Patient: sex F, age 32
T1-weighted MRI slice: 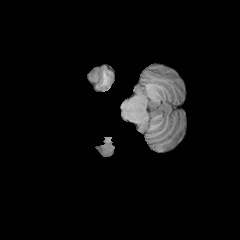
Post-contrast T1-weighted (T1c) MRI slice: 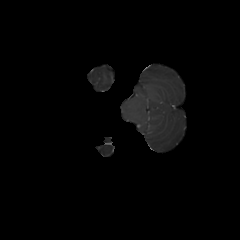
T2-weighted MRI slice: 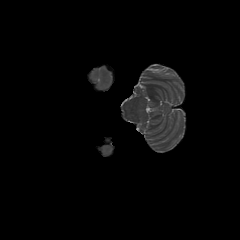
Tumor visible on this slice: no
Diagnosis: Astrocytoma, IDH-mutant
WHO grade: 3